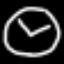
Label: clock